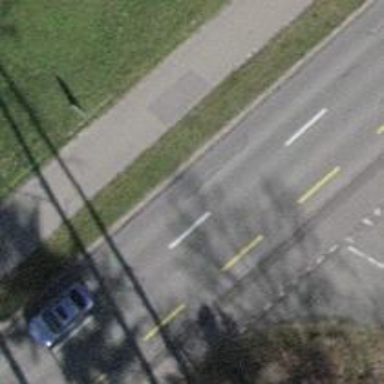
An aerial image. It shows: Secondary road with asphalt surface and cycle track on the right side.